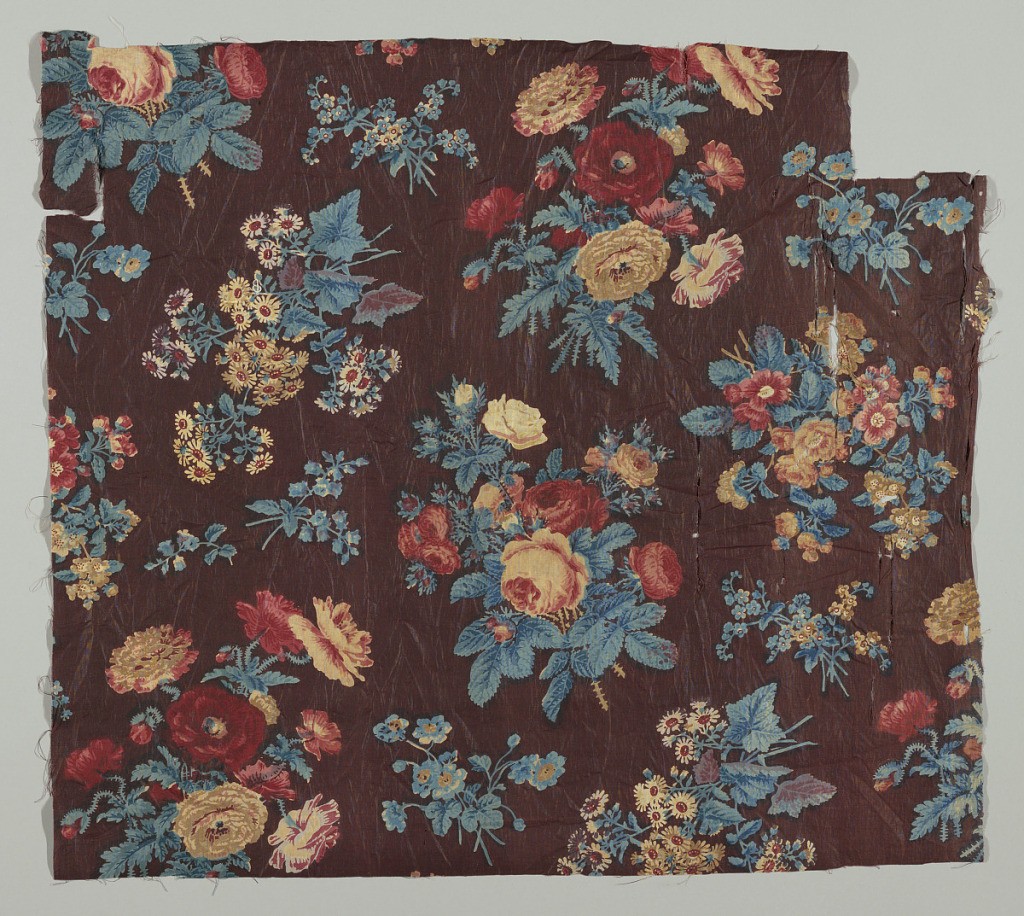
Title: Textile
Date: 1800–1850
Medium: cotton Technique: block printed on plain weave
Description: Naturalistic flower sprays of roses, poppies, etc.; block-printed in red, drab, blue and faded yellow, on aubergine background, probably put in with roller.